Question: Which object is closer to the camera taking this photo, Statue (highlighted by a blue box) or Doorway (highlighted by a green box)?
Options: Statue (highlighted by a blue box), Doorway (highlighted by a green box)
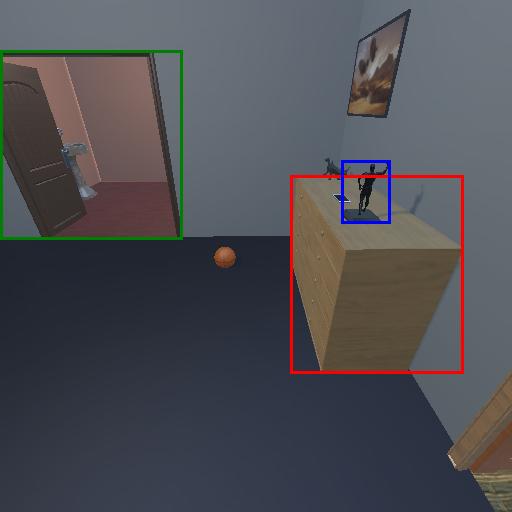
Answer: Statue (highlighted by a blue box)